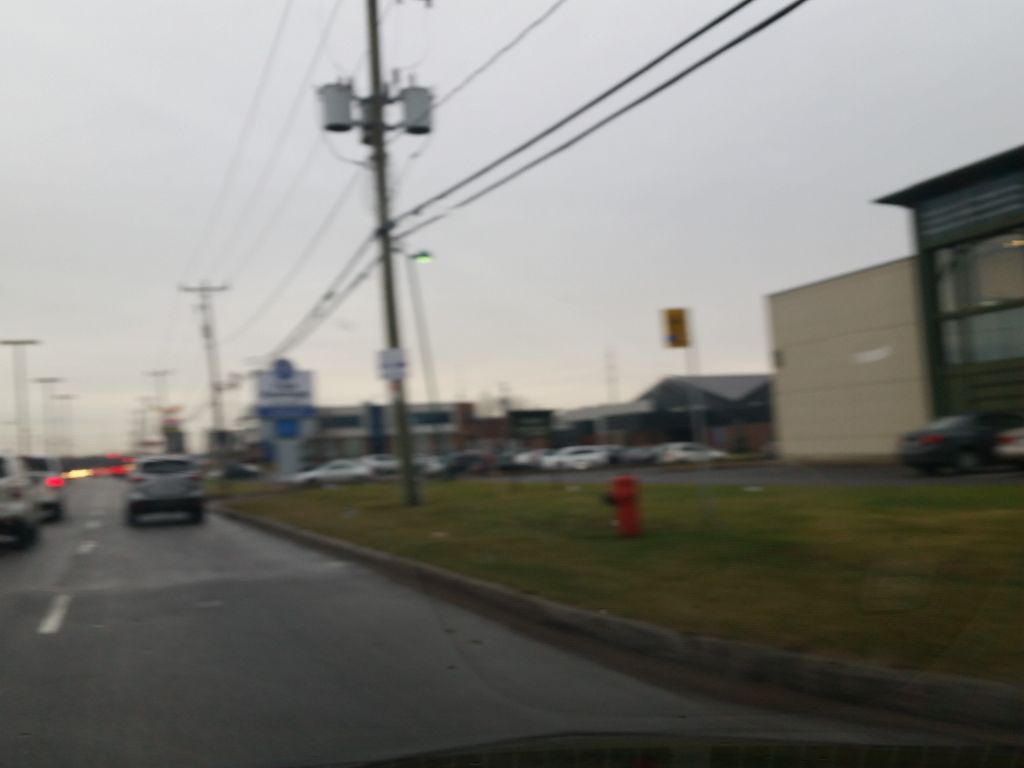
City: quebec_city